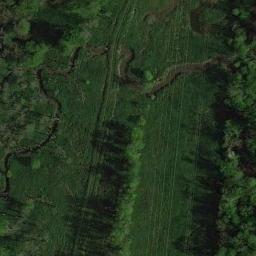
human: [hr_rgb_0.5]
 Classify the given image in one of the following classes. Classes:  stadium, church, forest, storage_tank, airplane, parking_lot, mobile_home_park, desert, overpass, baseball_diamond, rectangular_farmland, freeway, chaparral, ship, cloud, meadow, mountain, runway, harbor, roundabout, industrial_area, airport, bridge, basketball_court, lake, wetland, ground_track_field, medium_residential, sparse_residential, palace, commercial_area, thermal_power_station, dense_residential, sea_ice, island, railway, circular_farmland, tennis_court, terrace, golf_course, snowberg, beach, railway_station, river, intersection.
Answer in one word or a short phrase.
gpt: meadow